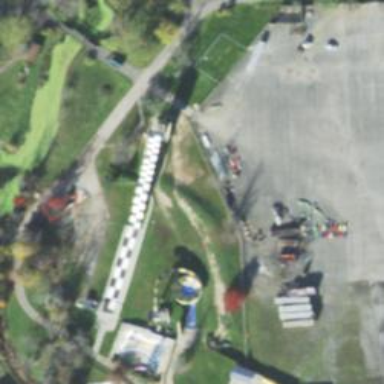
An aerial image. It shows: Water slide attraction.